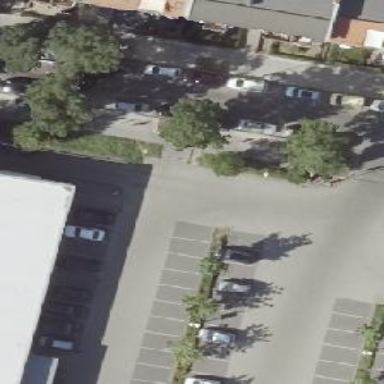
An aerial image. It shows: Sidewalk.